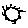
Label: sun